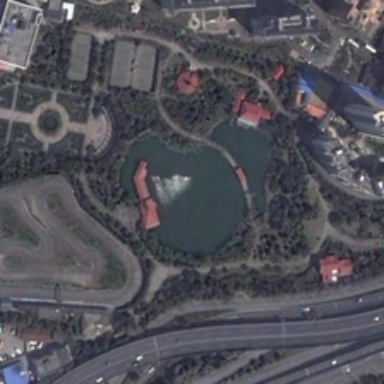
Many green trees and a pond are in a park near a road .